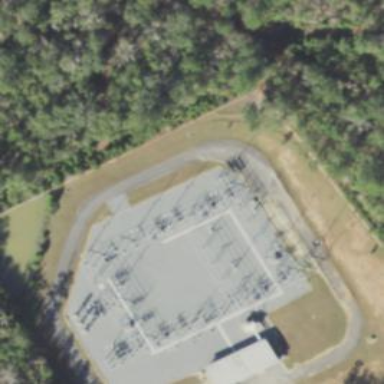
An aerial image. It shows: Distribution level power substation enclosed by fence.